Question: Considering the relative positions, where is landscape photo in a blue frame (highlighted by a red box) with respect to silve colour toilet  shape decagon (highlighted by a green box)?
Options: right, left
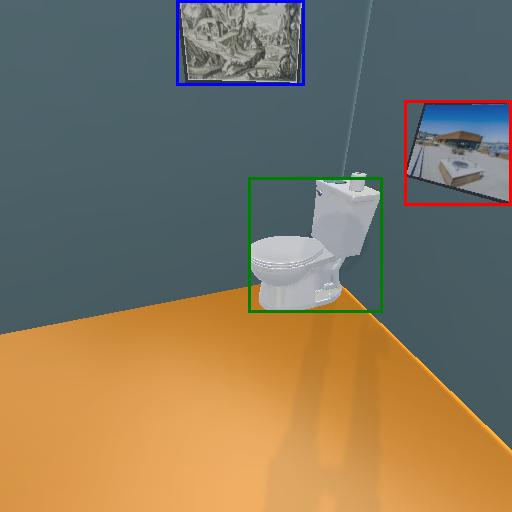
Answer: right